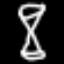
Label: hourglass